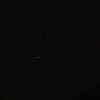
Label: space